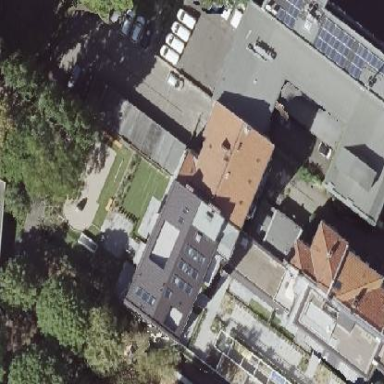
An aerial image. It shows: Part of building.